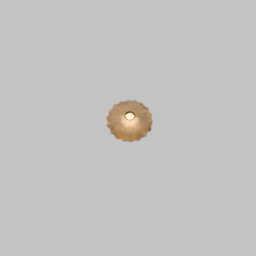
Label: lighting